Field crop: maize
Growth stage: 2
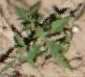
Species: atriplex